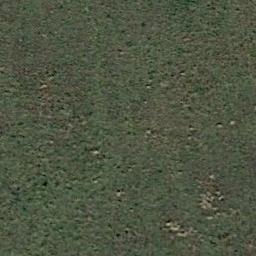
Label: meadow